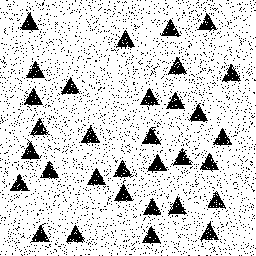
Squares: 0
Triangles: 32
Stars: 0
Total shapes: 32